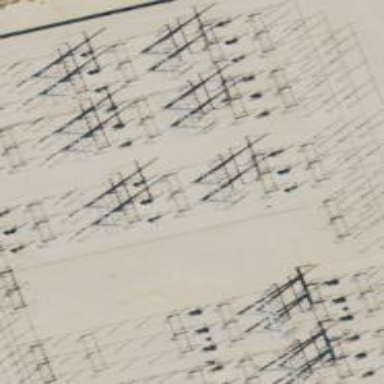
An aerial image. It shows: Switch for power supply.